Question: I deleted android-support-v7-appcompat from eclipse package explorer mistakenly and now i can see lots of error in my project.
How can i restore it ? I am stuck, please assist me.

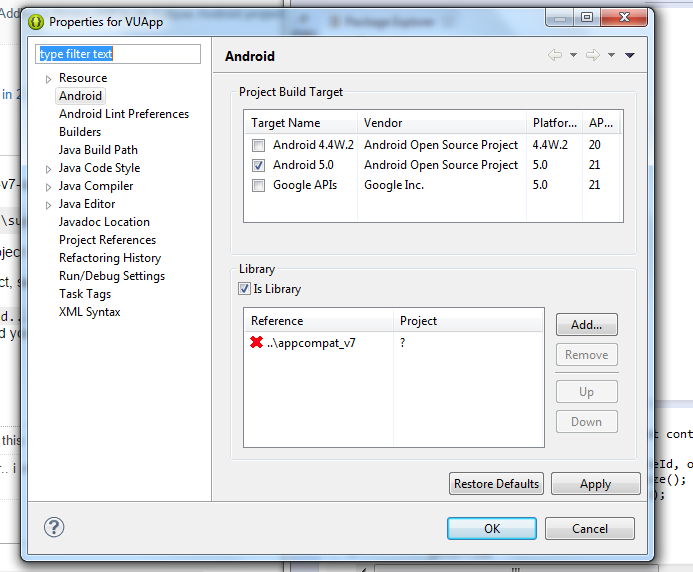
Answer: Include android-support-v7-appcompat again to your workspace you can find it from here.
'''
<sdk>\extrasndroid\support7ppcompat
'''
and include it to your project like this.
Right-click on your project, select Properties
Click on 'Android'
Scroll down and click 'Add...' and select your app compact lib.
Click ok. cleaqn and build you are good to go.